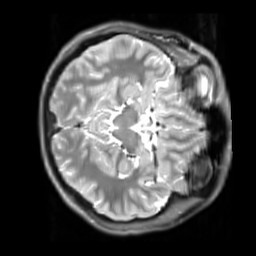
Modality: PDw
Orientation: axial
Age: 23
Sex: male
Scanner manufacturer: siemens
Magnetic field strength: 3 T
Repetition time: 11.88 s
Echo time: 0.014 s